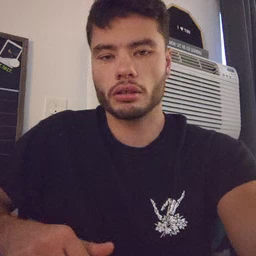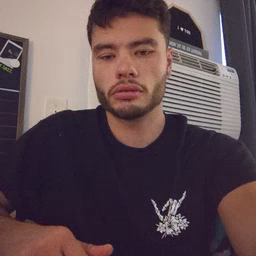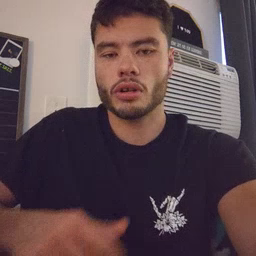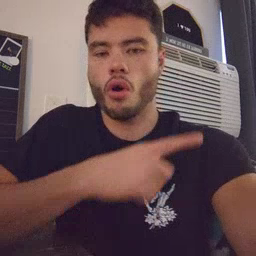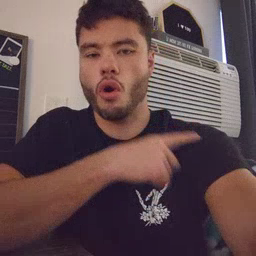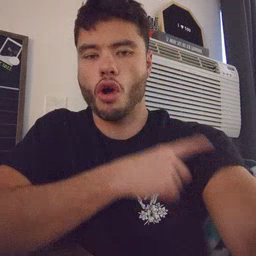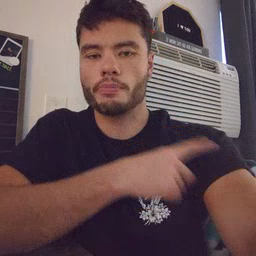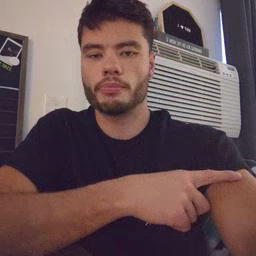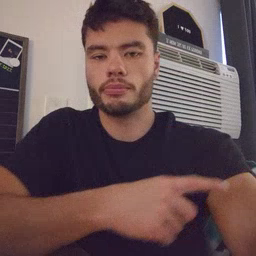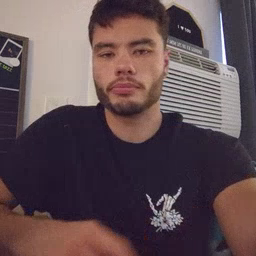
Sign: arm